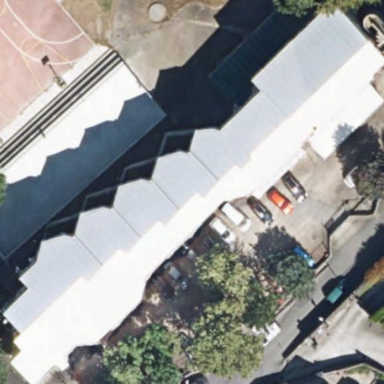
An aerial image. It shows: School building.